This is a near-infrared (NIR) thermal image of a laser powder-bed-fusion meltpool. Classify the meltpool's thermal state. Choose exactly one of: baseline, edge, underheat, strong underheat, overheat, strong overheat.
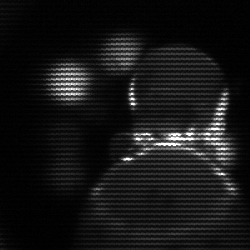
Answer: edge